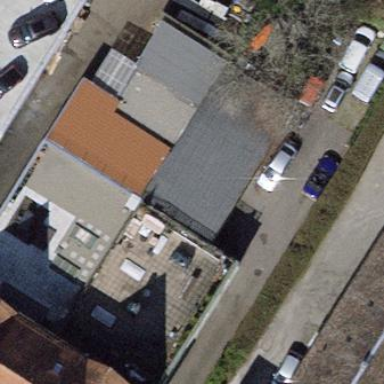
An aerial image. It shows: View of roof of building.